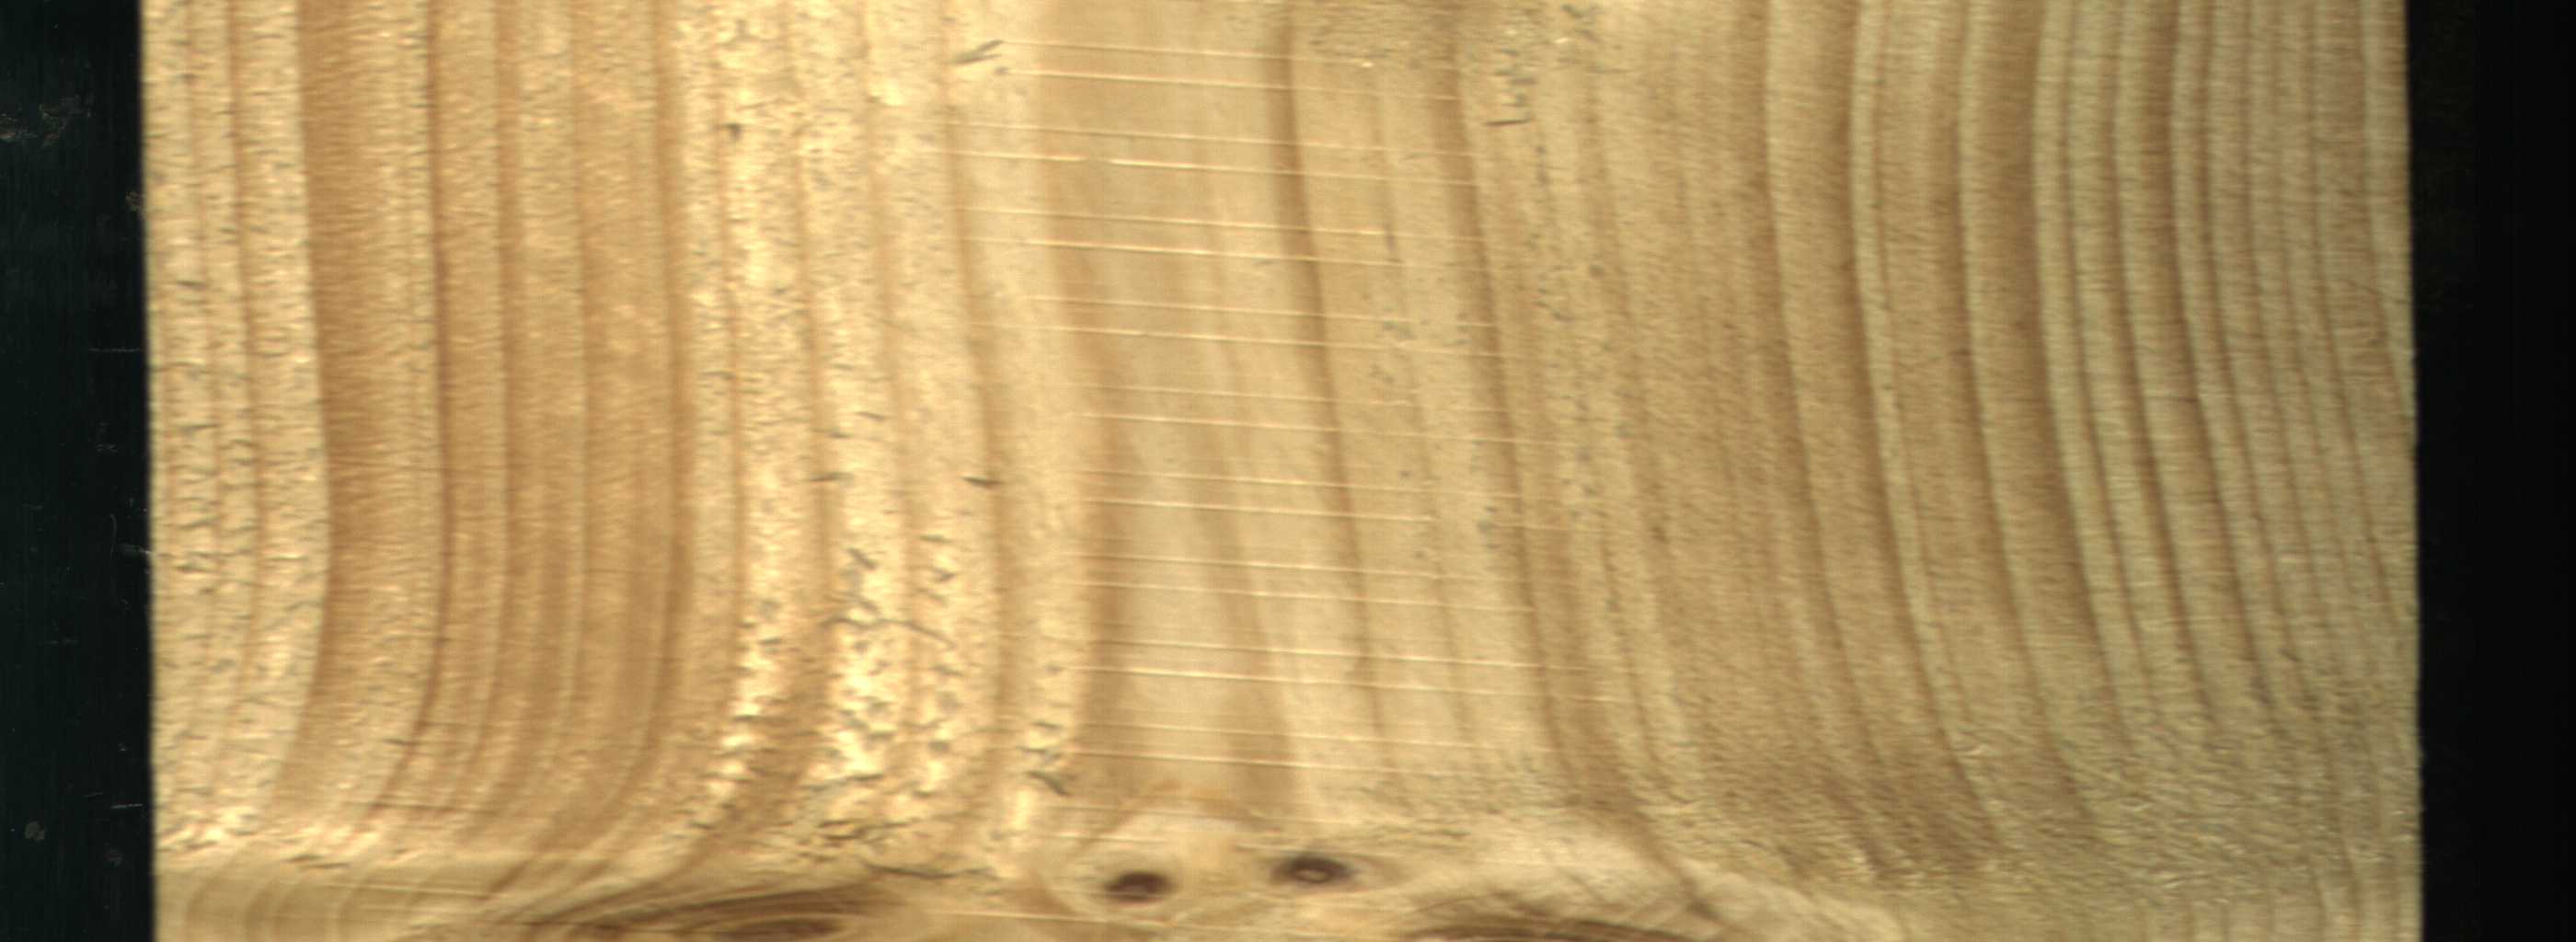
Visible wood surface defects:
Live_Knot
Live_Knot
Live_Knot
Live_Knot